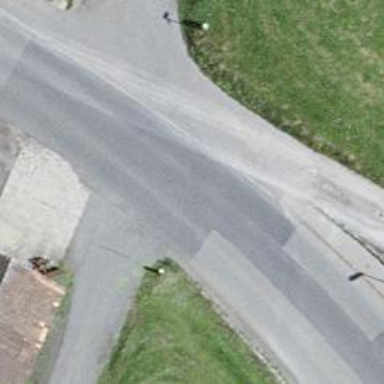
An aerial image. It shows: Road with steps.